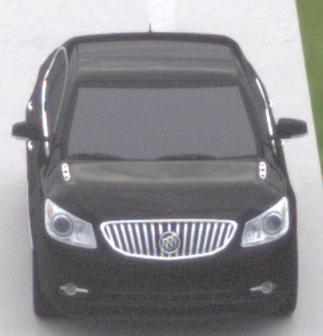
Make: Buick
Model: LaCrosse
Detailed model: Gen. 2
Model produced from: 2009
Model produced until: 2016
Doors: 4
Color: black
Road condition: dry road
Daytime: midday
Contrast: low contrast